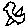
Label: bird